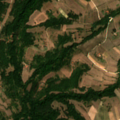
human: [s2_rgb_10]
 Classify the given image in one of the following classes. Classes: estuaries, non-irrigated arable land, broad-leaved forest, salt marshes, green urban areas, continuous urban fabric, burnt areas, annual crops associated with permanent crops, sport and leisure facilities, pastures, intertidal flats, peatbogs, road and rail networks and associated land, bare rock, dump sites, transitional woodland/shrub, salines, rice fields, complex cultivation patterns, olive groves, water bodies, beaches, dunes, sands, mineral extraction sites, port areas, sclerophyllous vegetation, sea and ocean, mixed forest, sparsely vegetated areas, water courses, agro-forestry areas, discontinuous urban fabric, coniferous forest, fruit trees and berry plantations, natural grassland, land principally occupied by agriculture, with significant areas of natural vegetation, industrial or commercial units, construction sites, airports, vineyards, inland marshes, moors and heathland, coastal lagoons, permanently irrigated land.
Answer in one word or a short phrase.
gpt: complex cultivation patterns, land principally occupied by agriculture, with significant areas of natural vegetation, broad-leaved forest